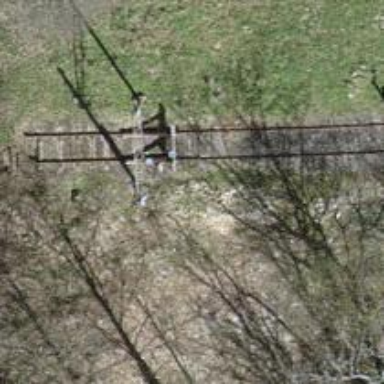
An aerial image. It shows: Railway buffer stop.